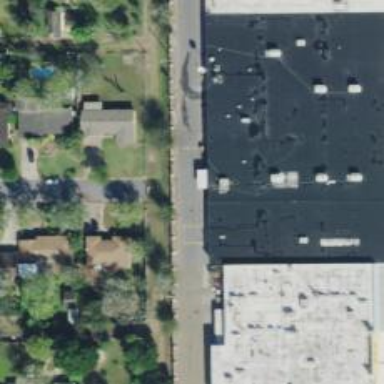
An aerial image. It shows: Commercial building.